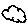
Label: cloud